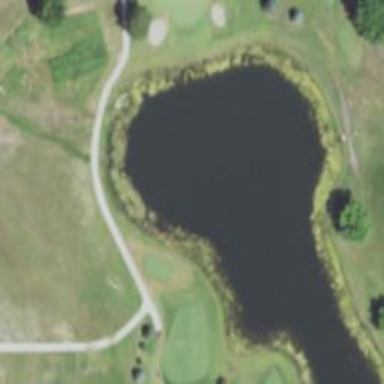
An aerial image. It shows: Scenic view of water hazard on golf course. The natural water feature adds beauty to the landscape.